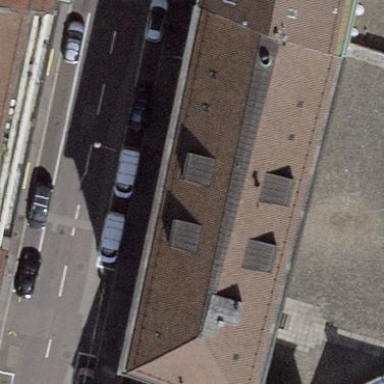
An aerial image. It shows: Skillion roof apartments building.